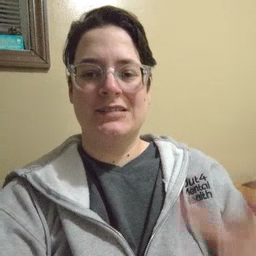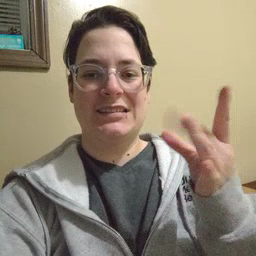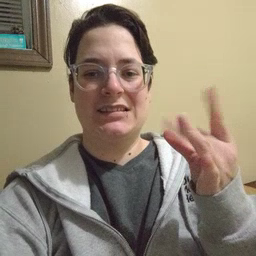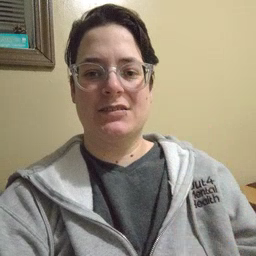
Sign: sticky